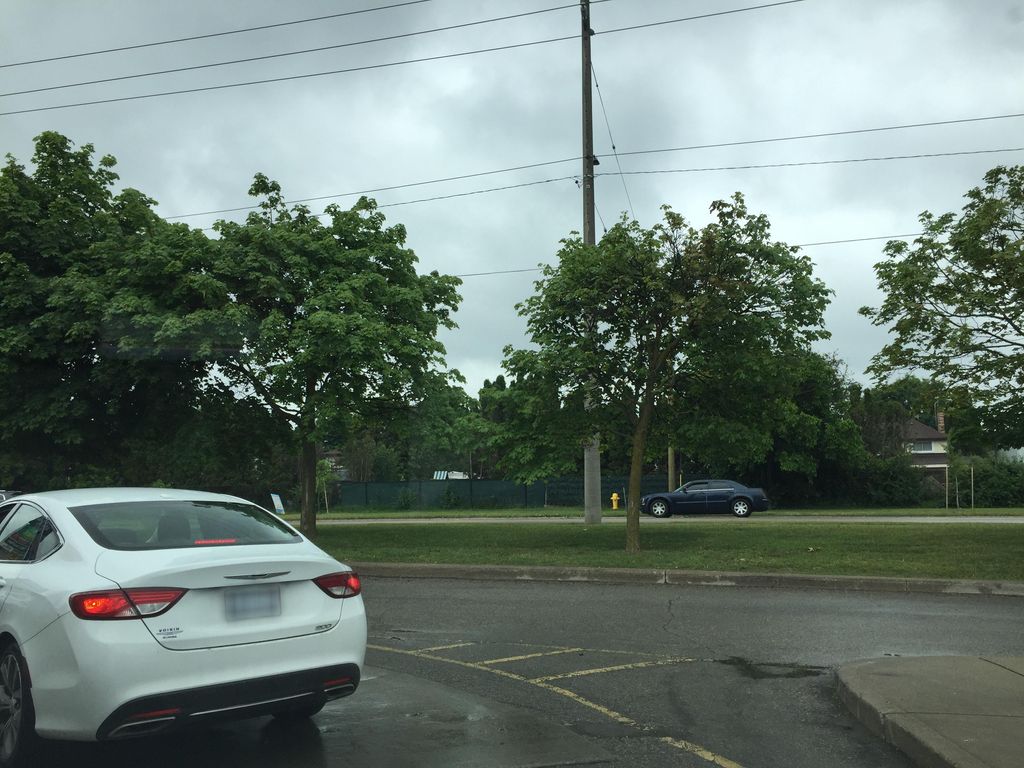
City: kitchener-waterloo